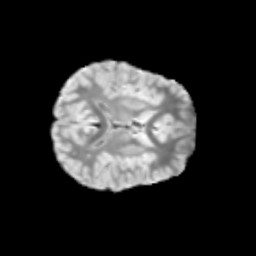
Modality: T2w
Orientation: axial
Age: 9
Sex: female
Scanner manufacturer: siemens
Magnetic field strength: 3 T
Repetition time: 3.8 s
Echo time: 0.07 s